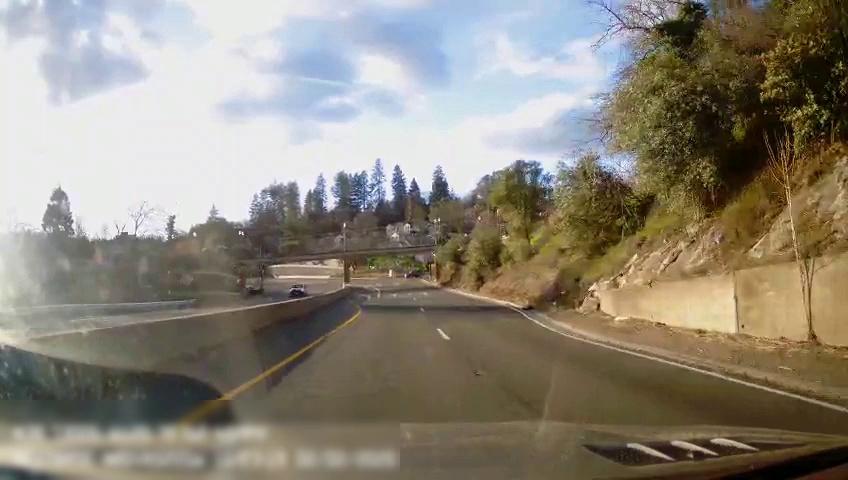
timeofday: Day
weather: Sunny
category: Drivable Space
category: Drivable Space
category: Vehicles | Truck
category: Vehicles | SUV
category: Lanes | Current Lane
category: Lanes | Current Lane
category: Lanes | Current Lane
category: Lanes | Alternate Lane